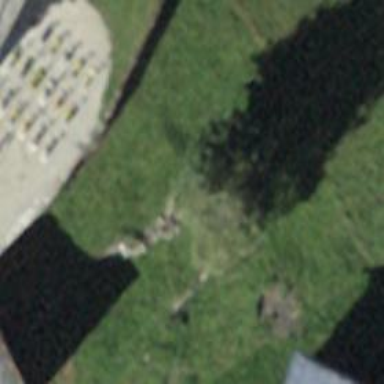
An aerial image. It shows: Retaining wall.